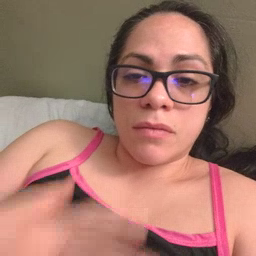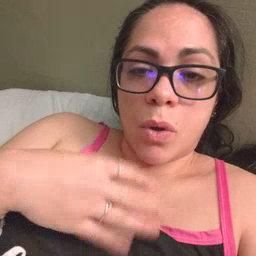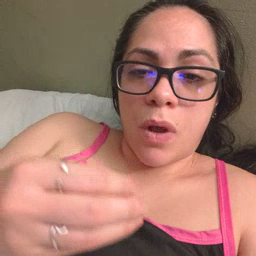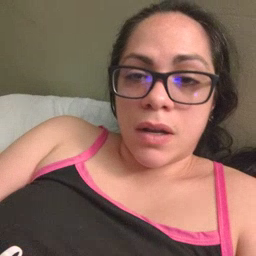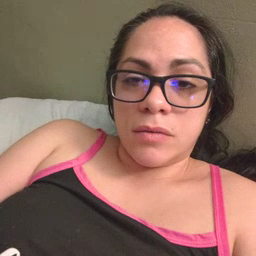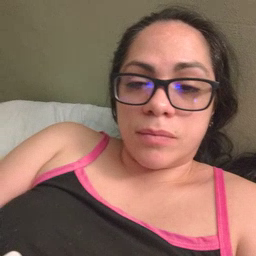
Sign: white